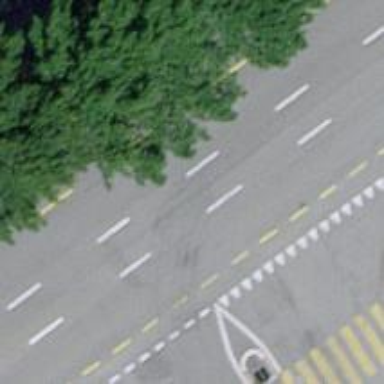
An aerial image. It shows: Primary highway with asphalt surface and designated cycle lane.